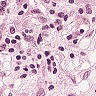
Metastatic tissue present: yes